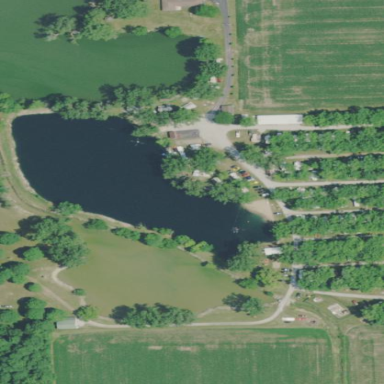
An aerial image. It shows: Campsite suitable for caravans.